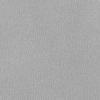
Atmospheric dust classification: dusty